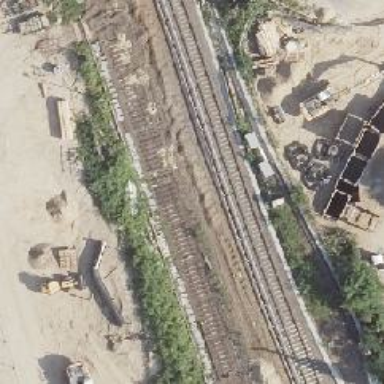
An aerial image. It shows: Light rail railway line with electrified rails.